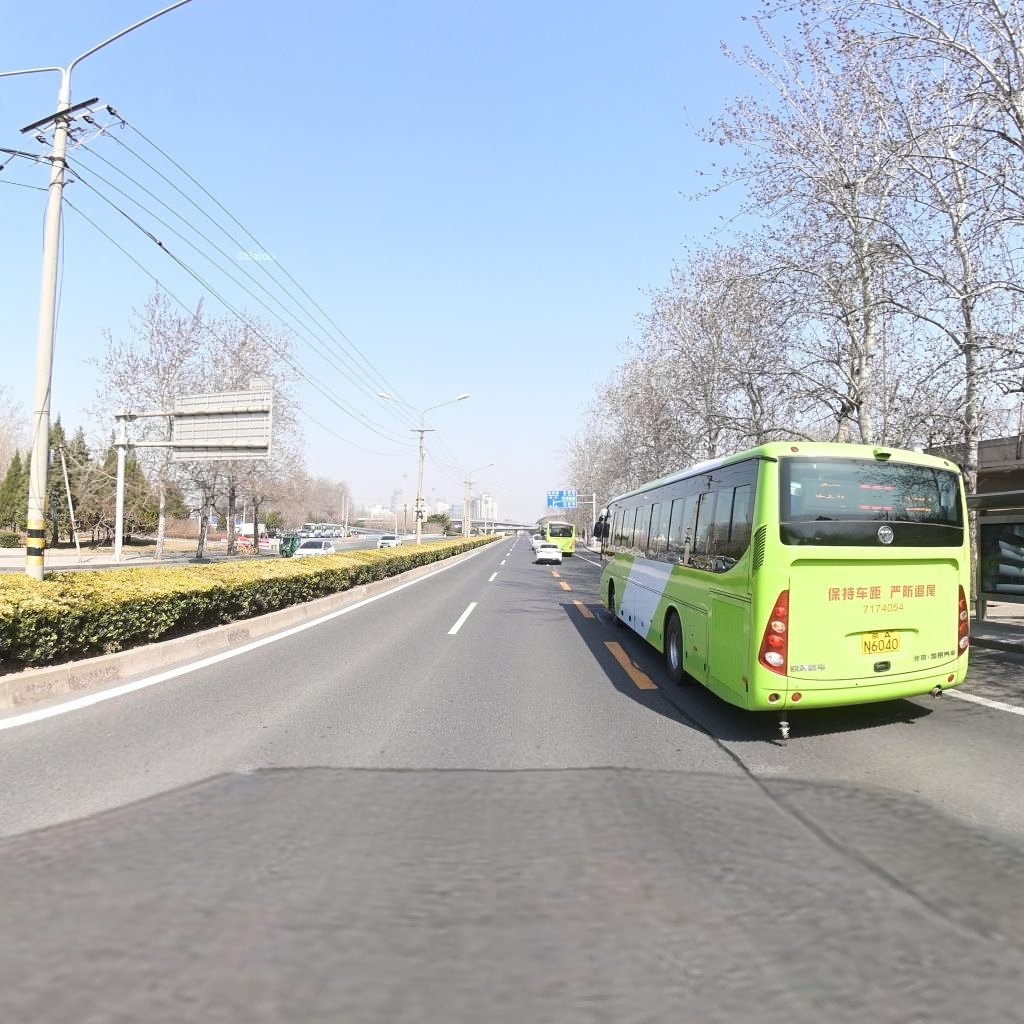
Region: Chaoyang
Road damage annotations: longitudinal patch